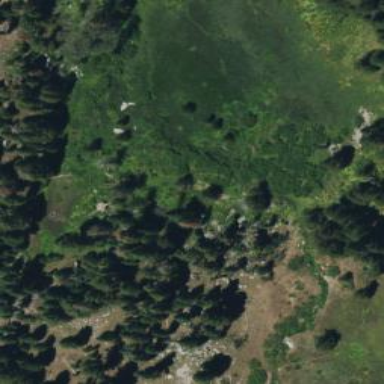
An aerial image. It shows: Beautiful meadow.